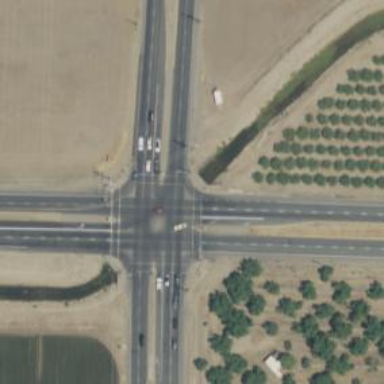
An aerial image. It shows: Crossing on the road with line markings.